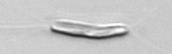
Label: Chrysochromulina